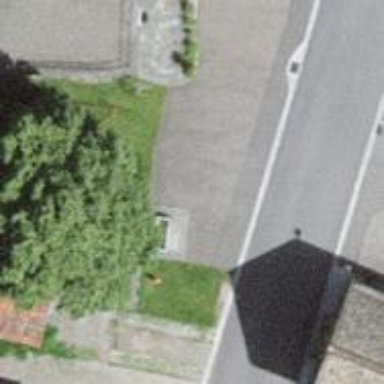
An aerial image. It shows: Red bench.